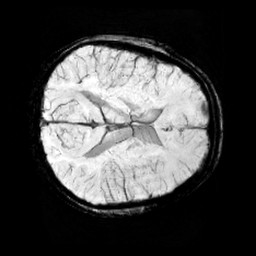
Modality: minIP
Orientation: axial
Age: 12
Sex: male
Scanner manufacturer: siemens
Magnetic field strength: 3 T
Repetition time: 0.027 s
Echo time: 0.02 s